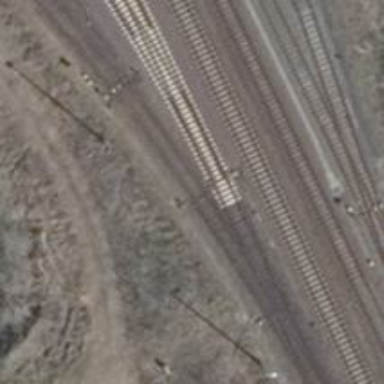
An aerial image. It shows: Railway switch with the turnout on the left side.